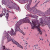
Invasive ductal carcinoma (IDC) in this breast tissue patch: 0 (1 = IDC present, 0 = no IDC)